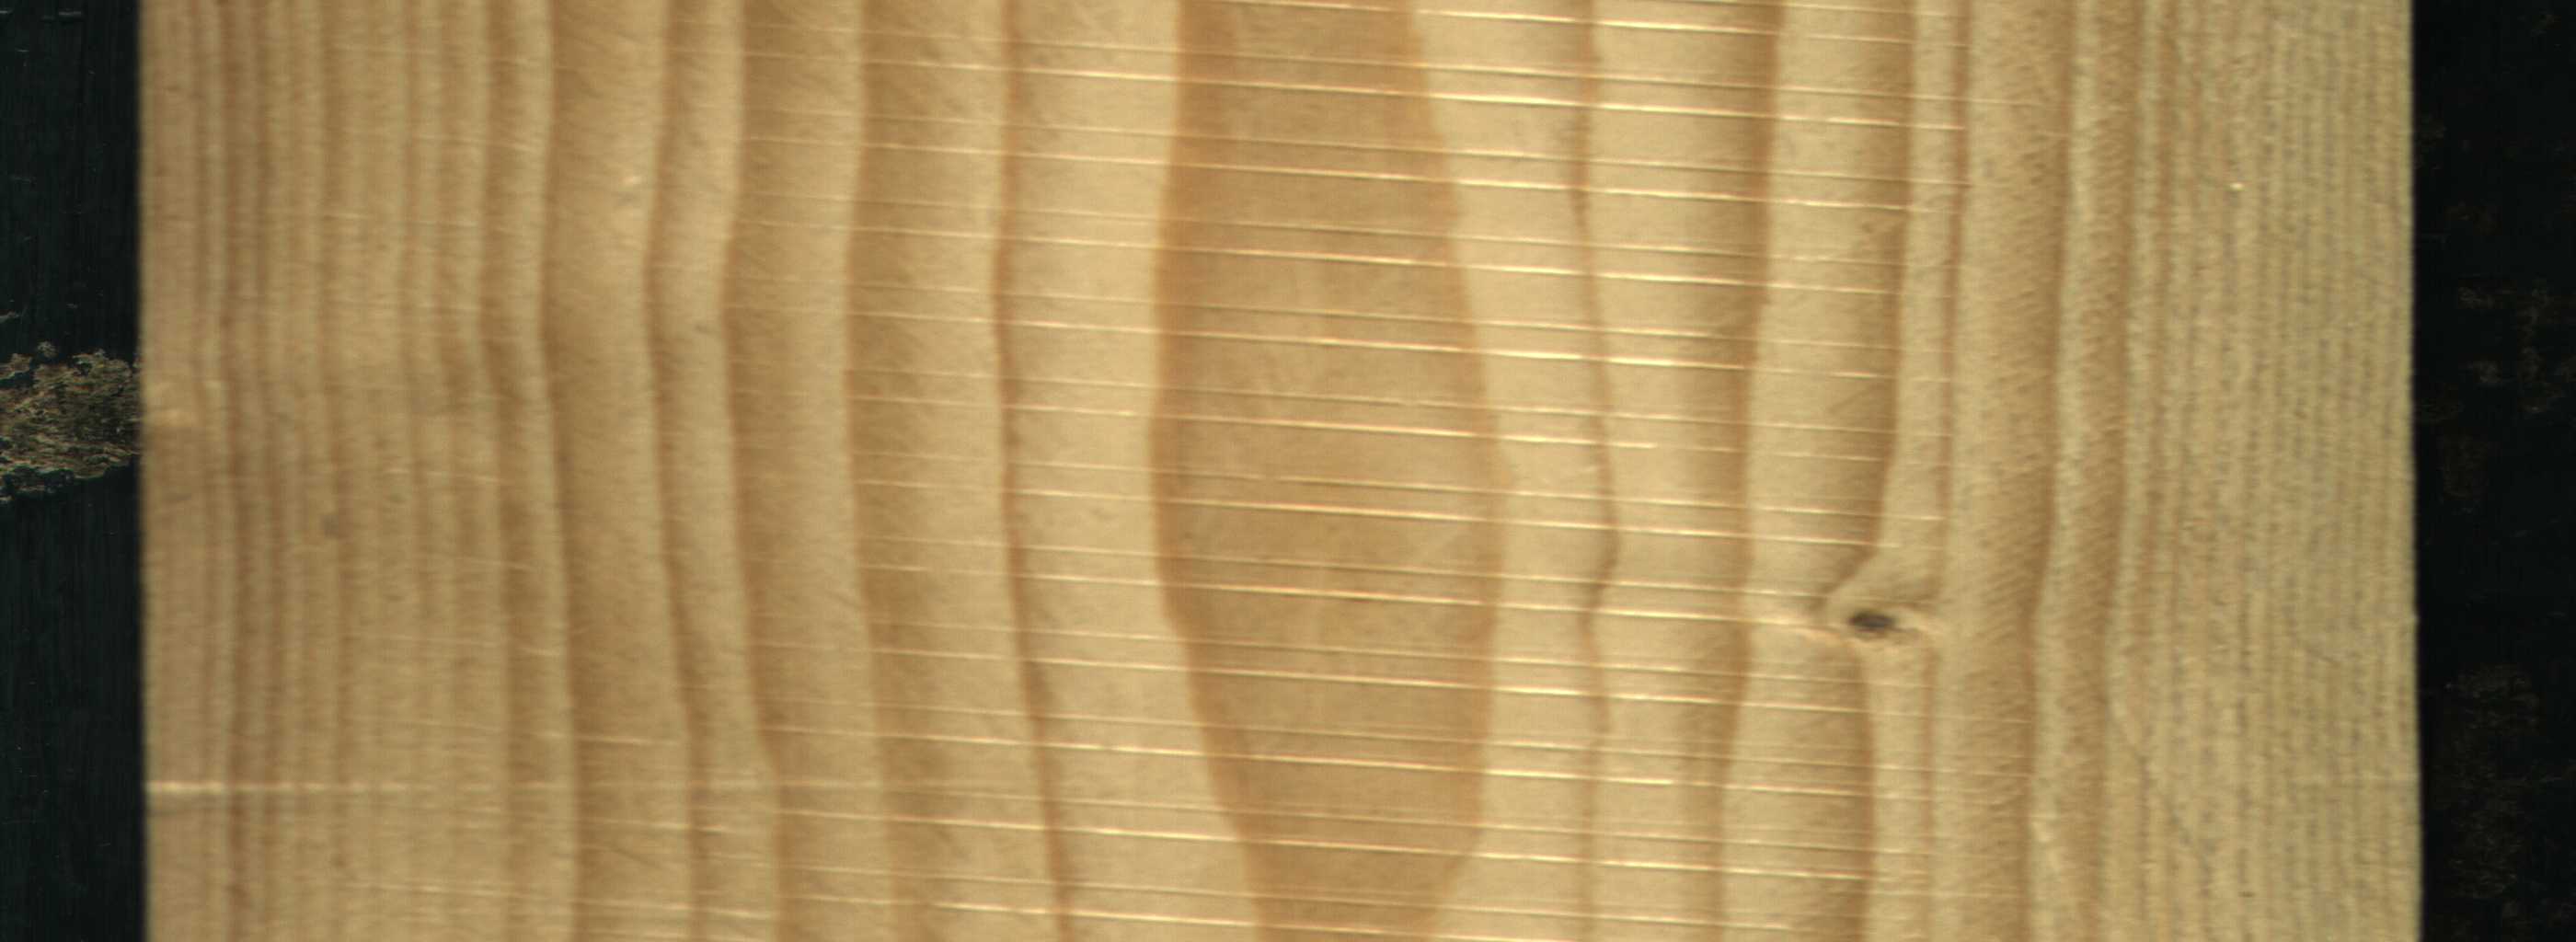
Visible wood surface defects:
Live_Knot